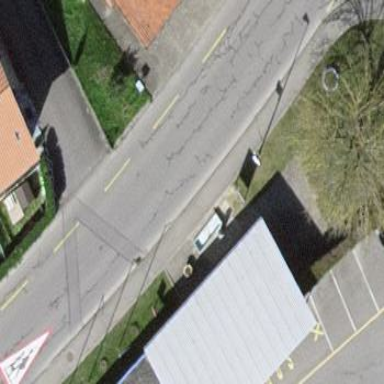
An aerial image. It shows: Public transport shelter building.